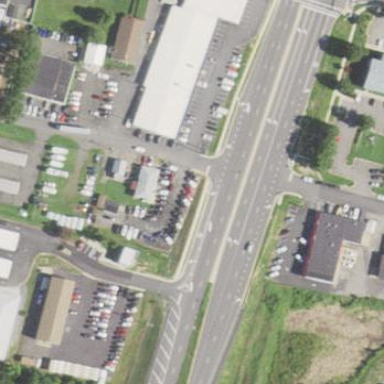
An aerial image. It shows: Retail building.